Question: Count the number of objects in the diagram.
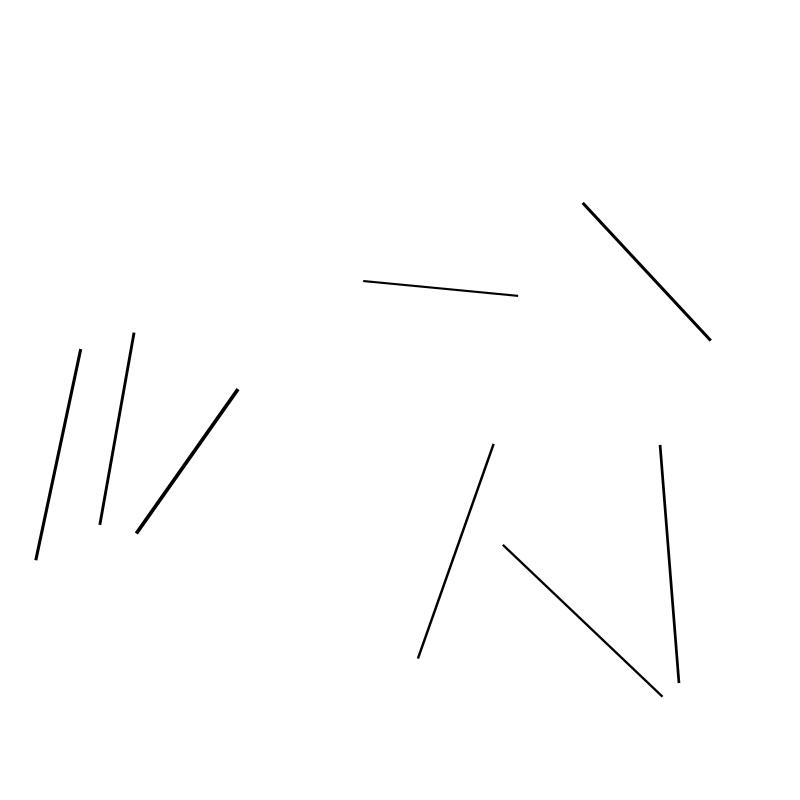
Answer: 8